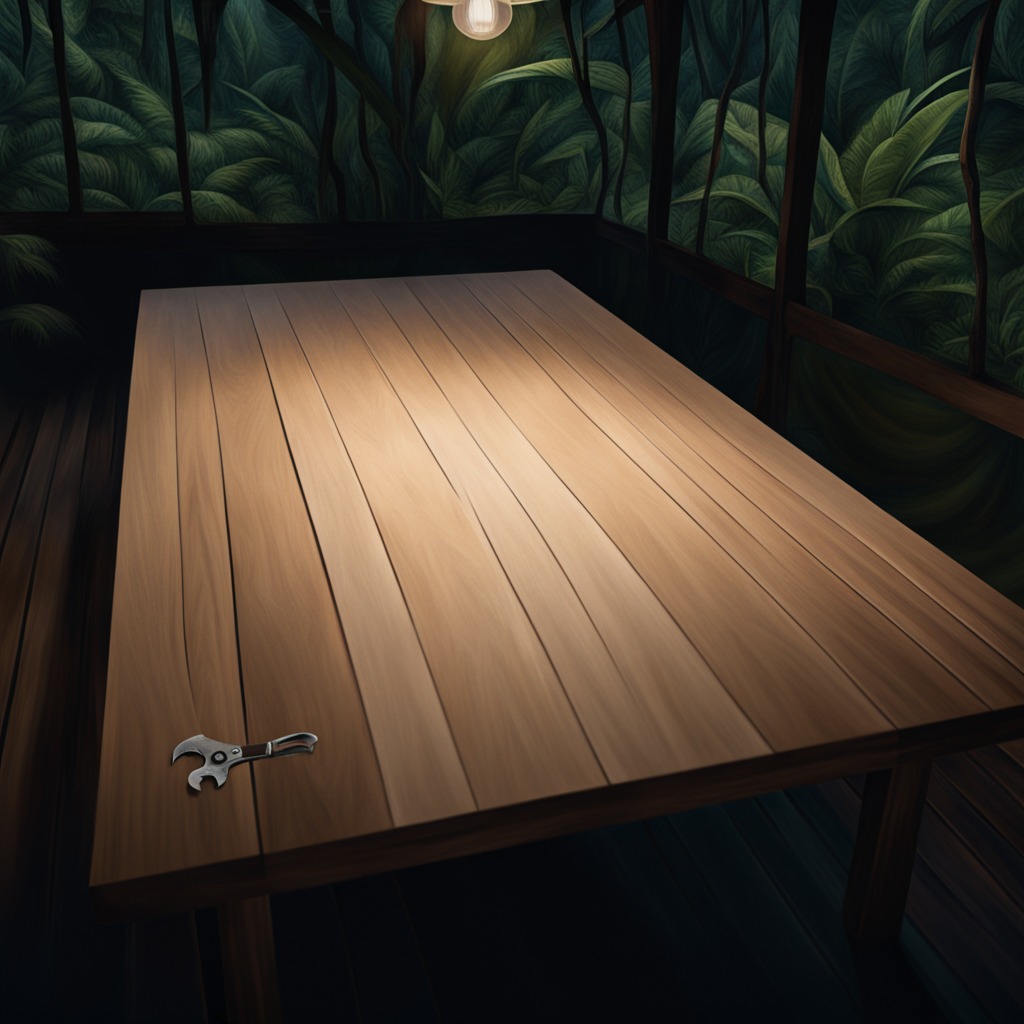
An wrench is lying on a wooden table inside a jungle field workshop tent at night.